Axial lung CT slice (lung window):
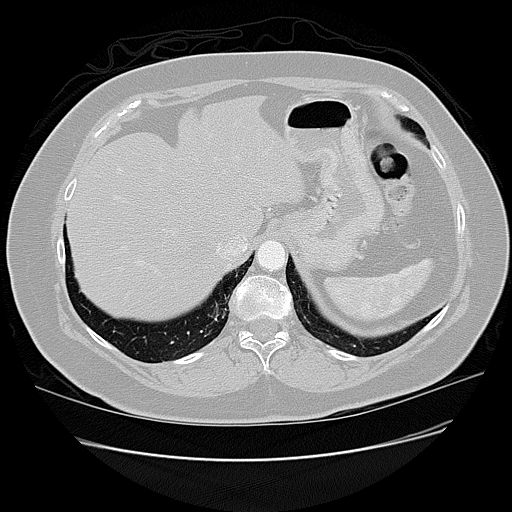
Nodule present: no